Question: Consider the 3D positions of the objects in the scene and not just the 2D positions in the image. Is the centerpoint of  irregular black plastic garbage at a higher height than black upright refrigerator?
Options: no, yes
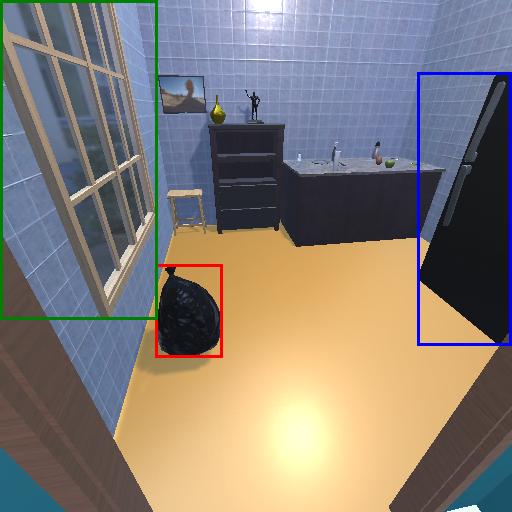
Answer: no